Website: home-depot
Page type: account-selection
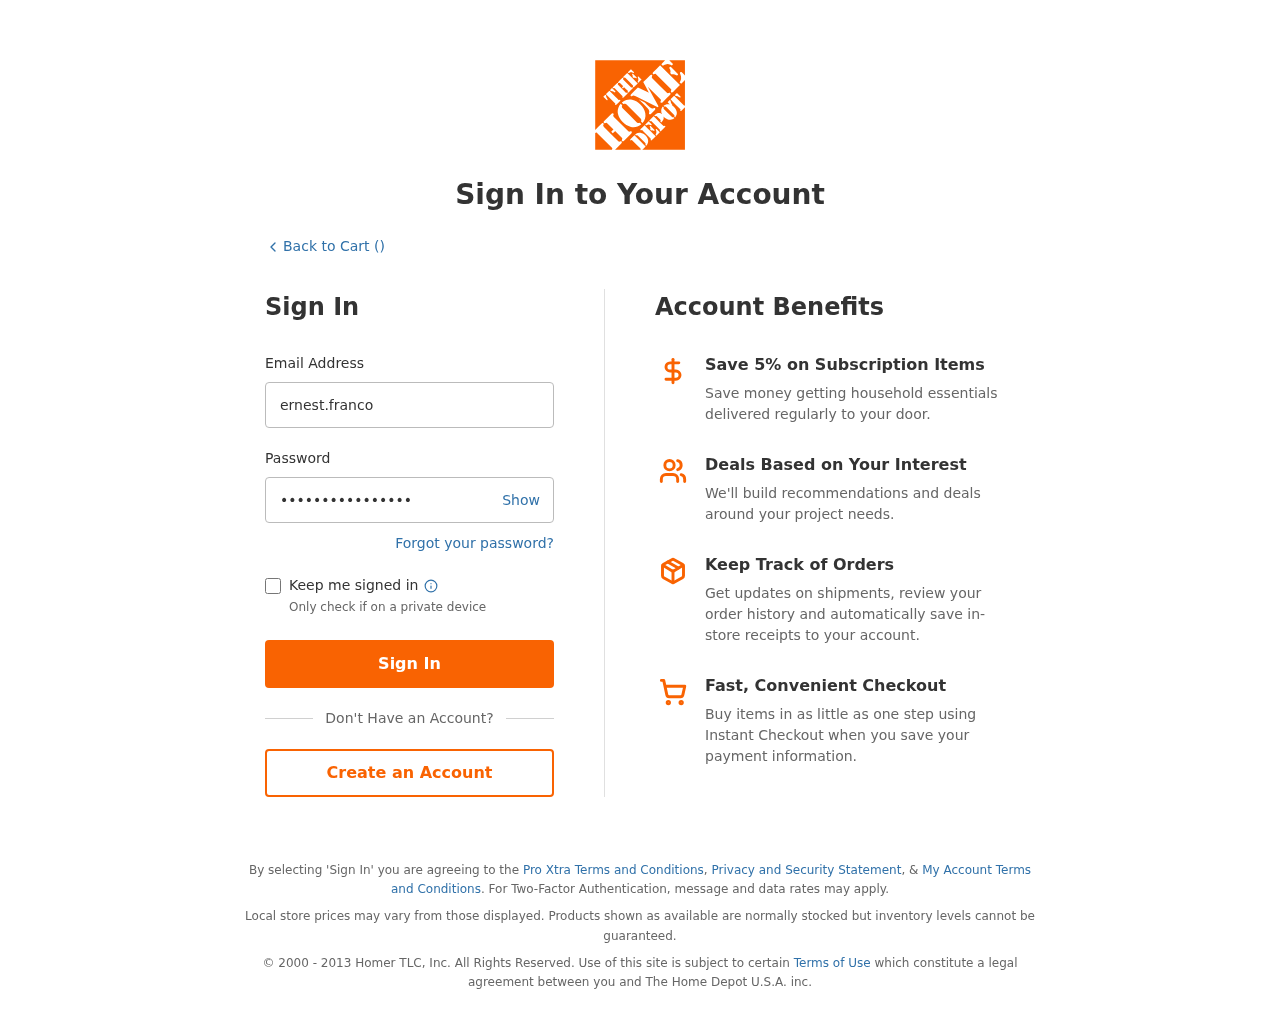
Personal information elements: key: PII_LOGIN_USERNAME
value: ernest.franco